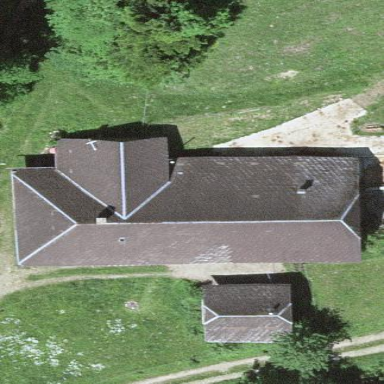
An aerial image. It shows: Farm building.